Group 1:
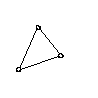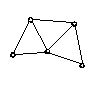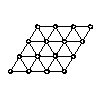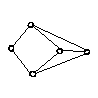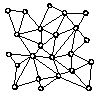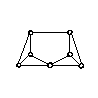
Group 2:
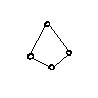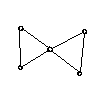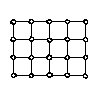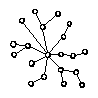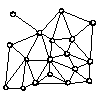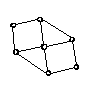
Rule separating the two groups: Rigid vs. not rigid.
Concepts: graph, imagined_motion, rigid, rigidity
Author: Aaron David Fairbanks
Reference: Henneberg, L. (1911), Die graphische Statik der starren Systeme, Leipzig
Jackson, Bill. (2007). Notes on the Rigidity of Graphs.
Laman, Gerard. (1970), "On graphs and the rigidity of plane skeletal structures", J. Engineering Mathematics, 4 (4): 331–340.
Pollaczek‐Geiringer, Hilda (1927), "Über die Gliederung ebener Fachwerke", Zeitschrift für Angewandte Mathematik und Mechanik, 7 (1): 58–72.